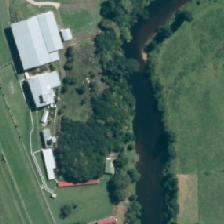
Land cover: deciduous_hardwood